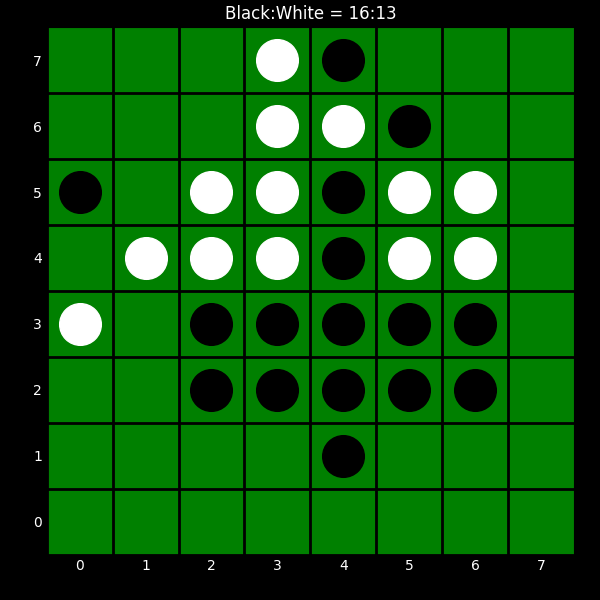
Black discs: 16
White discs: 13